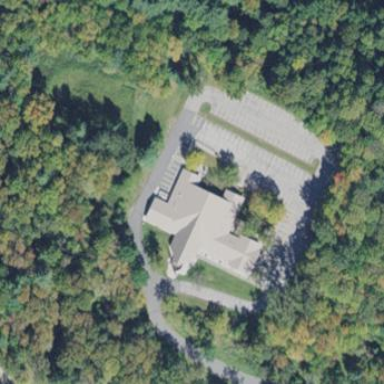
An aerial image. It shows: Religious building serving as place of worship.